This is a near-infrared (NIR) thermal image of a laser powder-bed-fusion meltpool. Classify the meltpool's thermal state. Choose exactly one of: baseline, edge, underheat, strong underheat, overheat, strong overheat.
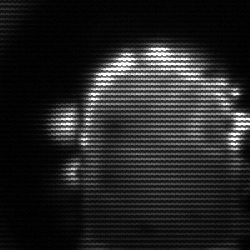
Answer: baseline